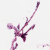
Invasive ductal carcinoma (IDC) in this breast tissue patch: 0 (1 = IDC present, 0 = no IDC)